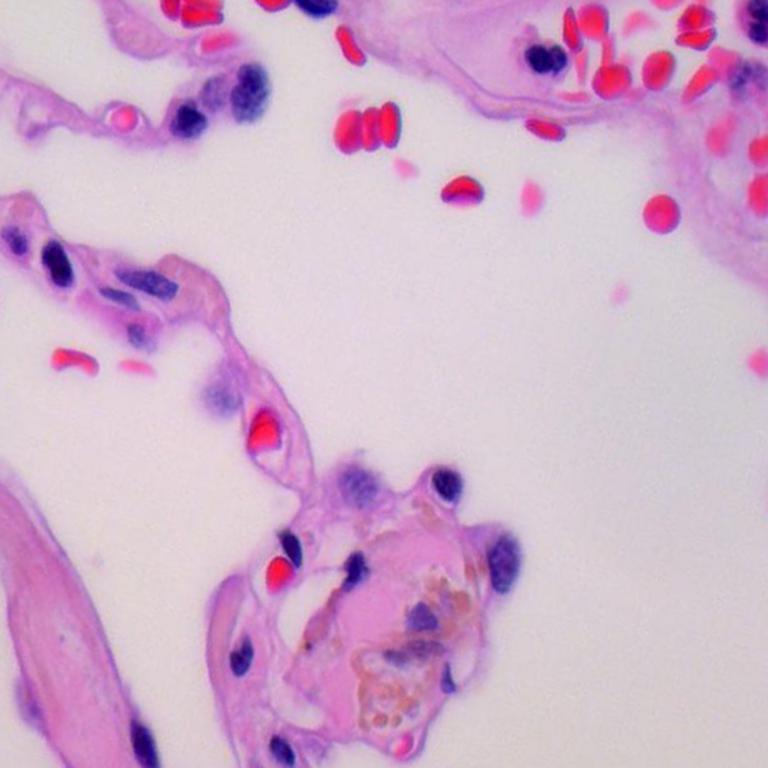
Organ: lung
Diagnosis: benign